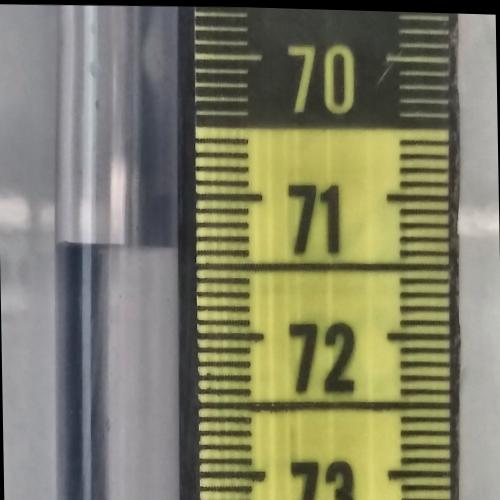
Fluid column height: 71.4 cm